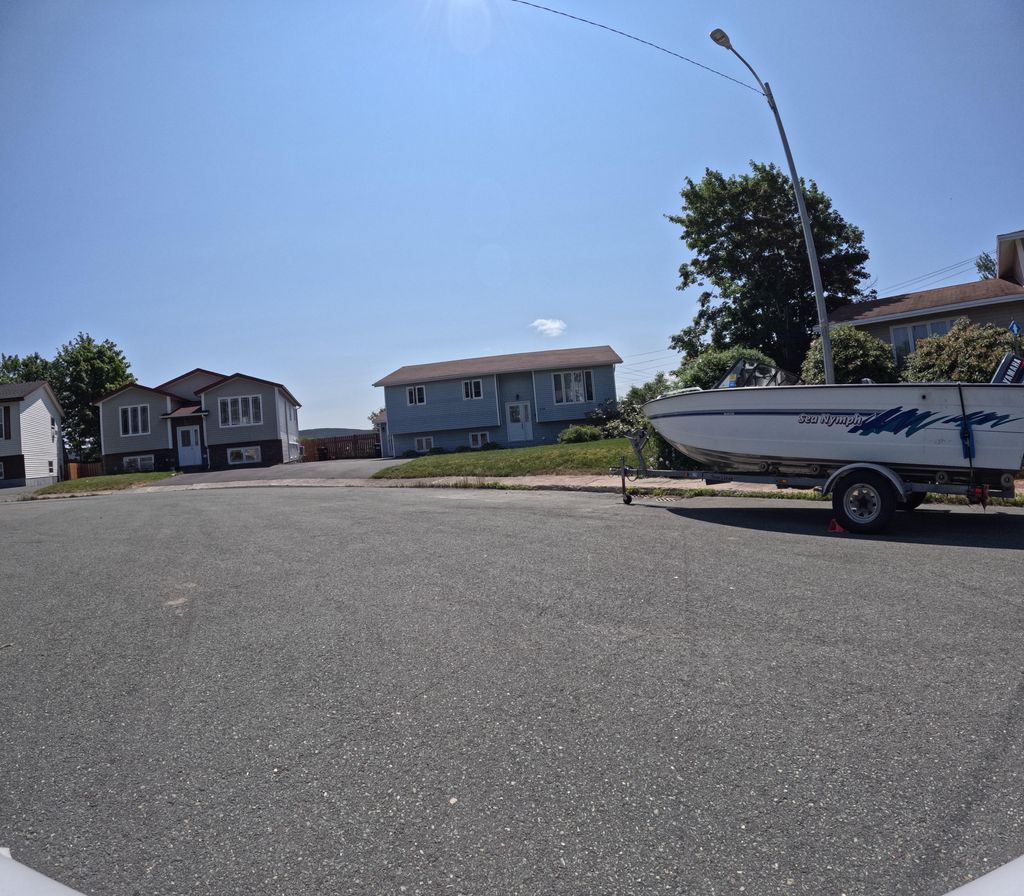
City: st_johns